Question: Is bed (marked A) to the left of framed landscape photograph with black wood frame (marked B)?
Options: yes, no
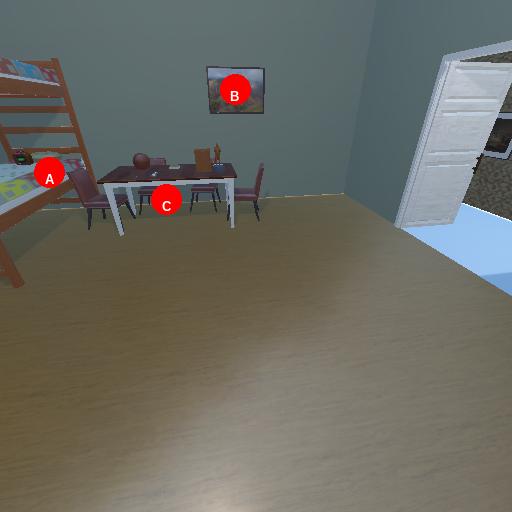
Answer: yes